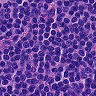
Metastatic tissue present: no